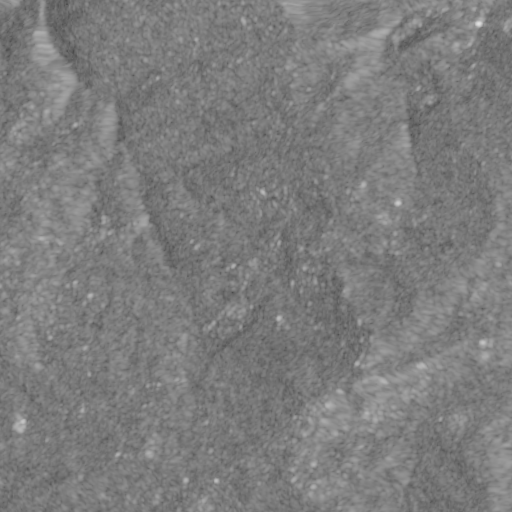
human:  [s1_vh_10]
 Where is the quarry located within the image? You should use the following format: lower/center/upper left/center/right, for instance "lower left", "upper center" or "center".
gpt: The quarry is located in the upper right of the image.
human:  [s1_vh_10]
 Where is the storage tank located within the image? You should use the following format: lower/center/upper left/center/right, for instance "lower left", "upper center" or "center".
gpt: The storage tank is located in the lower center of the image.
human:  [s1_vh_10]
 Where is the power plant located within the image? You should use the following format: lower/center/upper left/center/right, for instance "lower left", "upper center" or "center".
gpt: There is no power plant in the image.

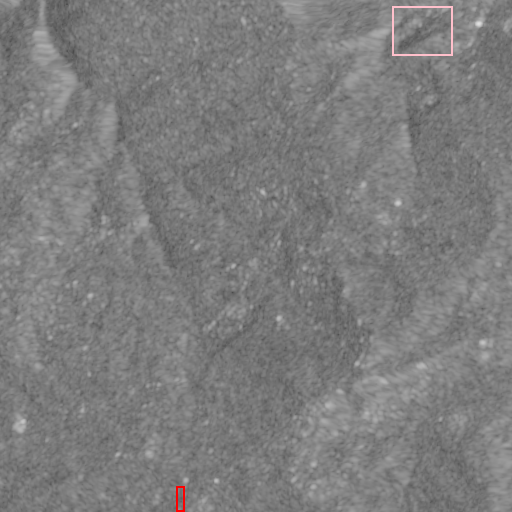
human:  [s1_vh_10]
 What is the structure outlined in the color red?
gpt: The structure outlined in red is a park.
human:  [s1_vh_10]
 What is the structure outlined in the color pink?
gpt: The structure outlined in pink is a quarry.
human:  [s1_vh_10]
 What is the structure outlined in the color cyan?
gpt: There is no cyan outline.